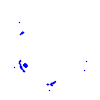
Particle: proton